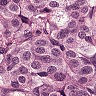
Metastatic tissue present: yes